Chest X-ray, PA view. Patient: 62 years old, sex F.
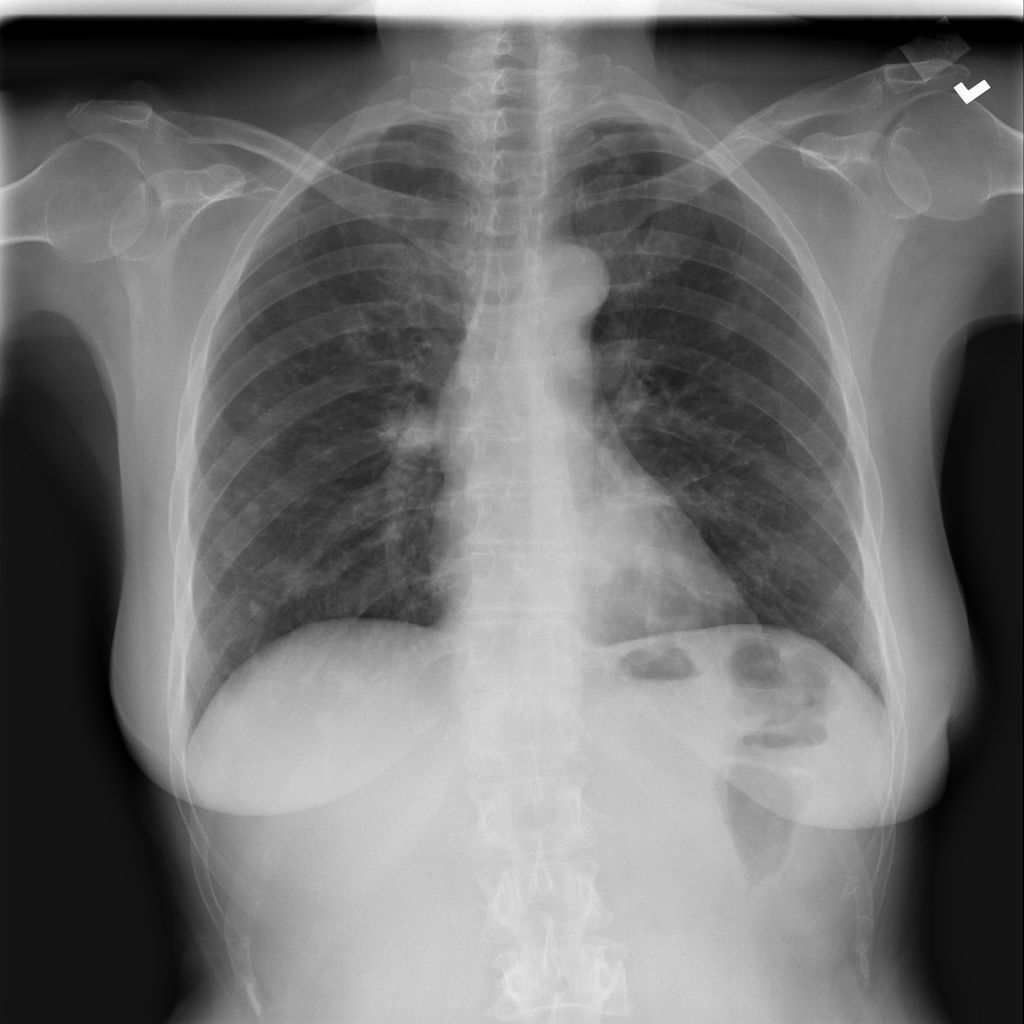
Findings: Nodule